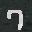
Label: 7